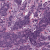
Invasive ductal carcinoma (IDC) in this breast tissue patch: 1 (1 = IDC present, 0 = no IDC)